Platform: macOS
Application: Arc Browser
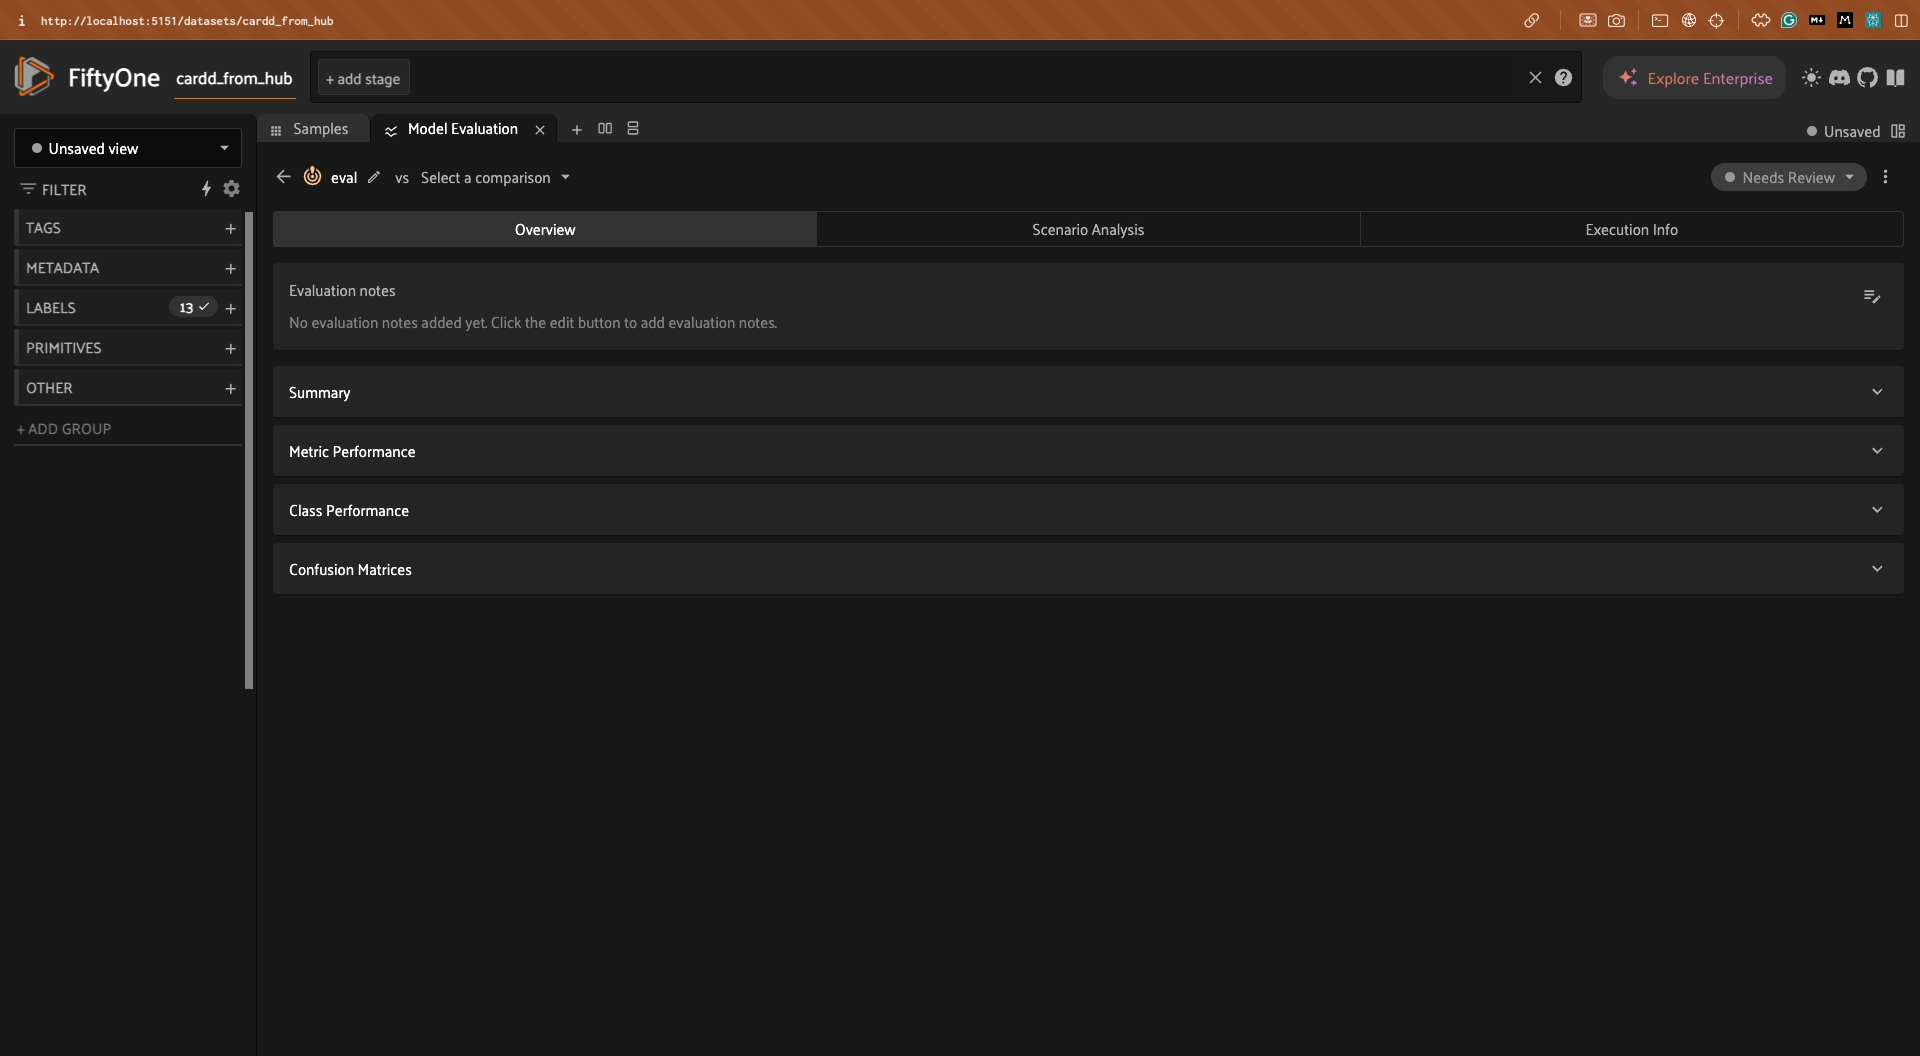
task_description: Expand summary card in the model evaluation panel
action_type: click
element_info: Menu Item
steps_since_start: 1